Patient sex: F
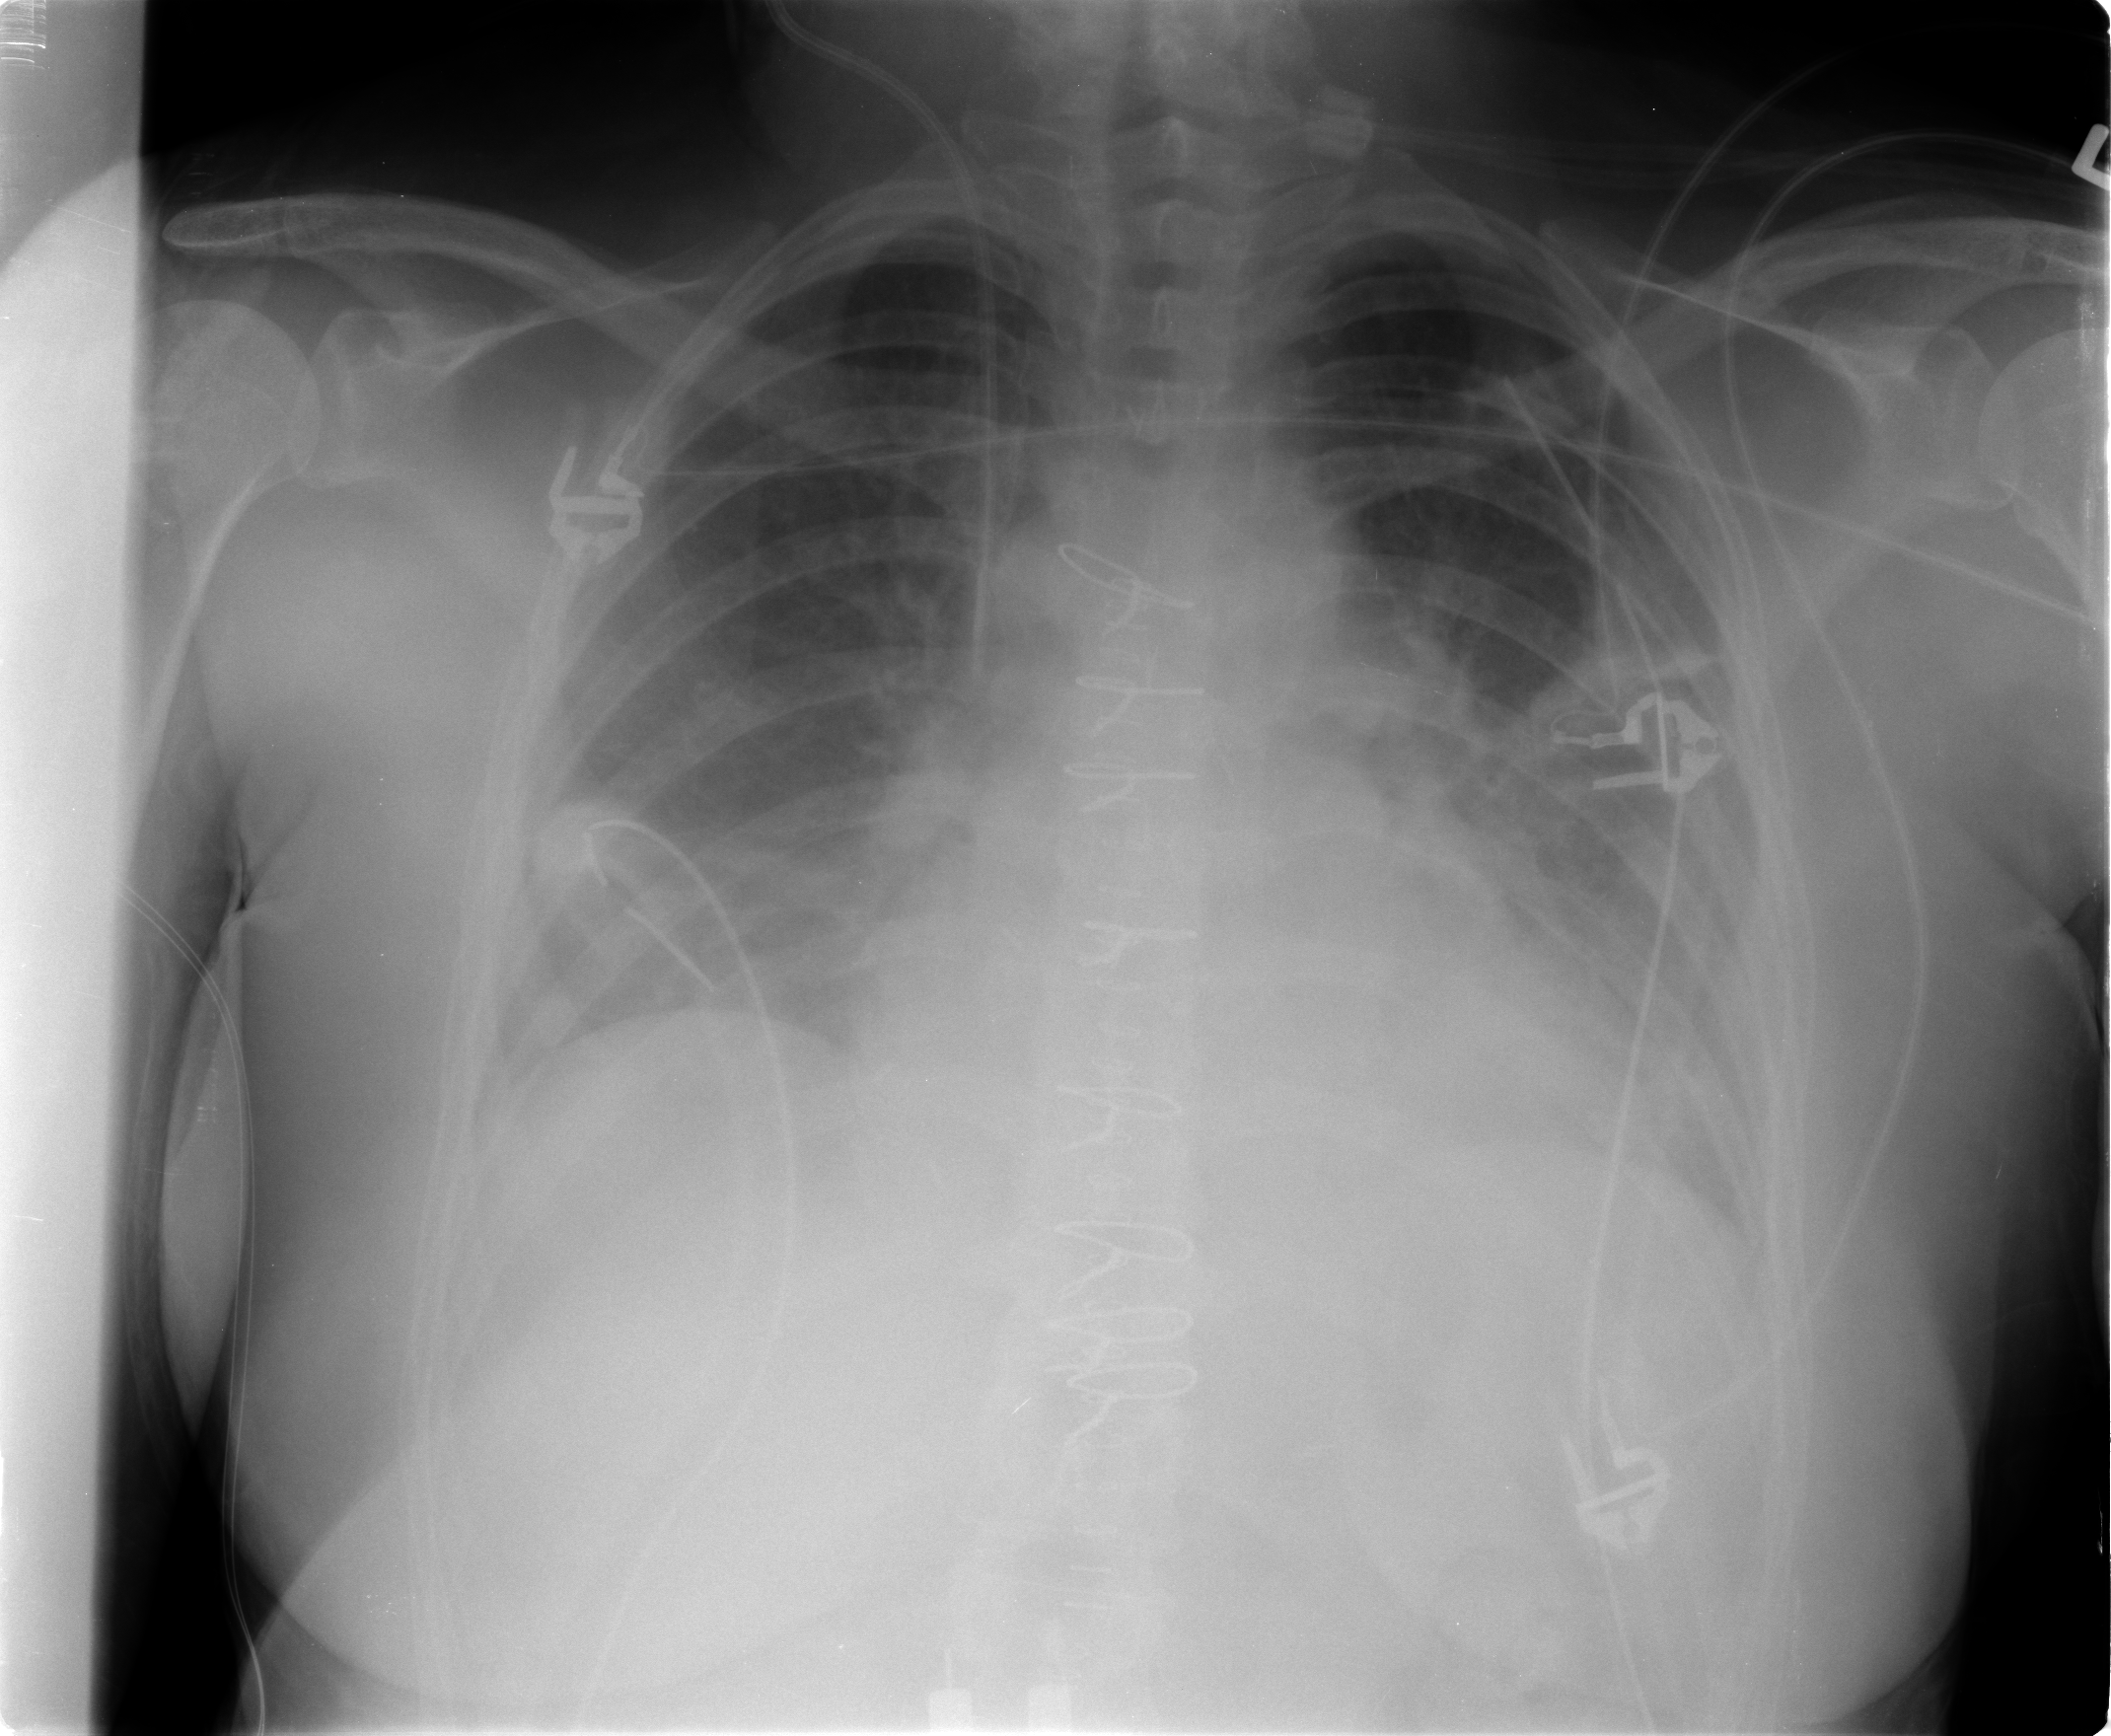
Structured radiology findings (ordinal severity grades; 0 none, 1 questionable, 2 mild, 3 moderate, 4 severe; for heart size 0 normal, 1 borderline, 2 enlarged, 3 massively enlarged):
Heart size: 0
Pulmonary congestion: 2
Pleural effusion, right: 1
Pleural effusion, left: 2
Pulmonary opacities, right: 0
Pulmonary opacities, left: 0
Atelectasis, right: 2
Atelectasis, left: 3